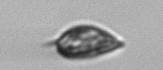
Label: Prorocentrum_triestinum